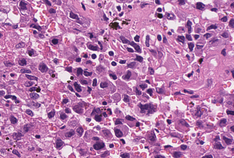
Tumor epithelial tissue: yes
Tumor-associated stroma tissue: no
Normal tissue: no